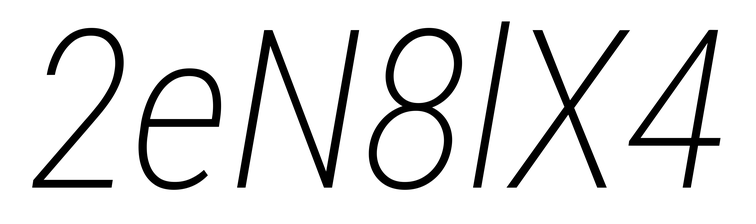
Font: Roboto-Italic_Condensed_ExtraLight_Italic